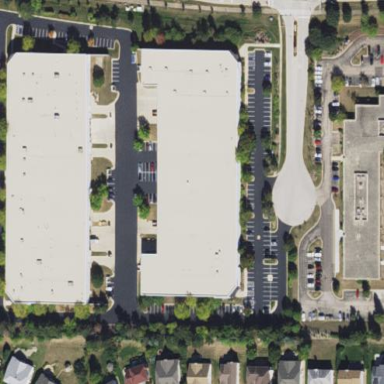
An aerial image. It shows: Commercial building.